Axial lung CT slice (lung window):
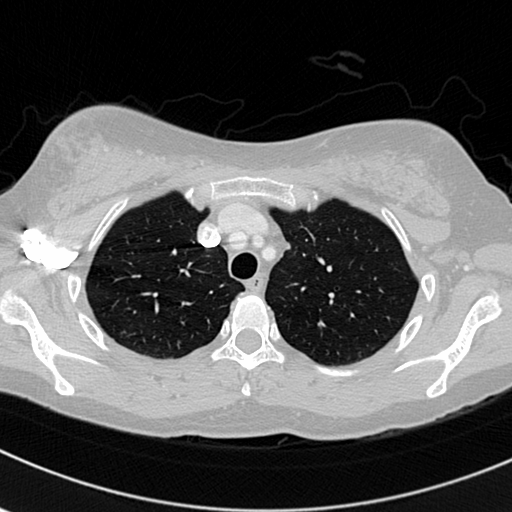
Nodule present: no